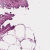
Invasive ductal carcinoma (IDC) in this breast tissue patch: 0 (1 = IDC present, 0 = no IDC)